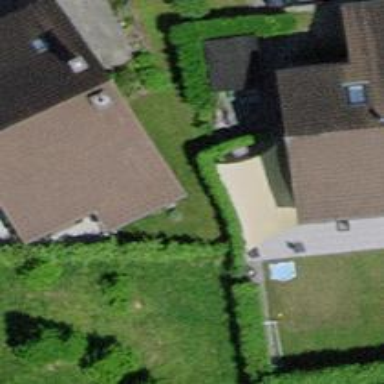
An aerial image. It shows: Hedge barrier.